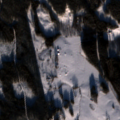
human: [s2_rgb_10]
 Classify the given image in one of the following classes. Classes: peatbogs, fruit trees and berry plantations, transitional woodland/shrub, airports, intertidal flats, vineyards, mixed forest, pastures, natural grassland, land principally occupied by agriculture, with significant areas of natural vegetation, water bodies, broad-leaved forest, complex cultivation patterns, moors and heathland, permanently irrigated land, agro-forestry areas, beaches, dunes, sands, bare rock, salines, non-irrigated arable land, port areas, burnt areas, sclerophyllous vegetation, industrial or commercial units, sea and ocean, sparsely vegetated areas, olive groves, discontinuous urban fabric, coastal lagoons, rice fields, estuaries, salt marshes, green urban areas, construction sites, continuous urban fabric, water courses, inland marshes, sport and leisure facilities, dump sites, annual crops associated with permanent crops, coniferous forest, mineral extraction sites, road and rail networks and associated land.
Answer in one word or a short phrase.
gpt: land principally occupied by agriculture, with significant areas of natural vegetation, coniferous forest, transitional woodland/shrub